Question: Here is my issue:
I am trying to make a folder in a SharePoint shared document library. But it only works after I enter my credentials using the "open with windows explorer" menu item.
My users will not understand if I tell them they need to do this first. So, my questions is either:
(A) is there a way to force this credential popup from VBA OR...
(B) is there a way to pass these credentials through VBA
'''
myWorkbookBasePath= "\sharepoint.buckeye.com\sites ransportation\cc\pipelineoperationreports\Shared%20Documents" & folder
MkDir myWorkbookBasePath
'''

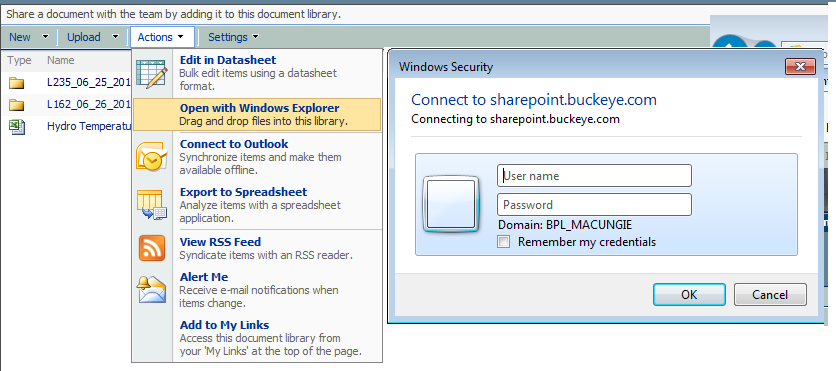
Answer: What credentials would you use if you could provide them programmatically? If you can answer that, you could try something like this:
'''
Set objNetwork = CreateObject("WScript.Network")
objNetwork.MapNetworkDrive "Z:", "\\server\share", False, strUser, strPwd
MkDir "Z:\NewFolder"
...
objNetwork.RemoveNetworkDrive "Z:"
'''